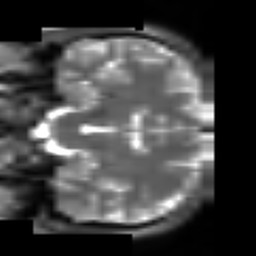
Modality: T2w
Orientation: coronal